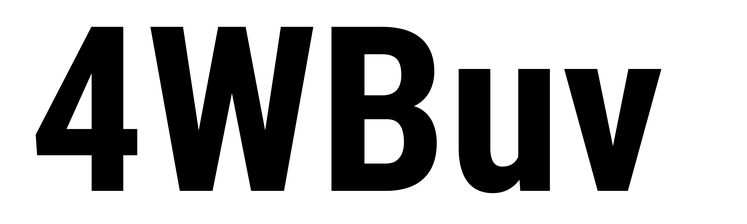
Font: Roboto_Condensed_Bold